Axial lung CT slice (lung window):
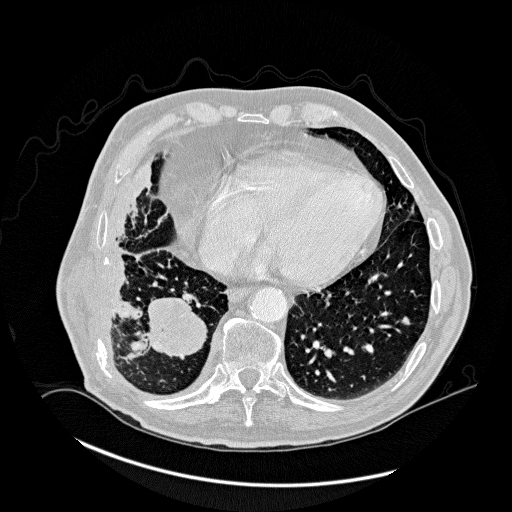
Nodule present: yes
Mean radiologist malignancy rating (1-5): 2.5